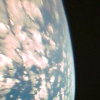
Label: cloud